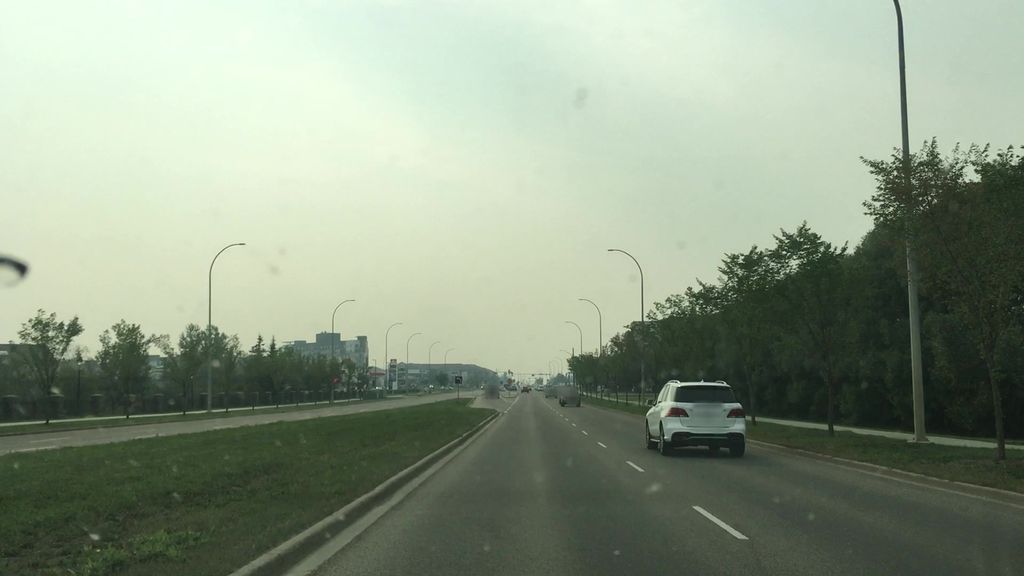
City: edmonton